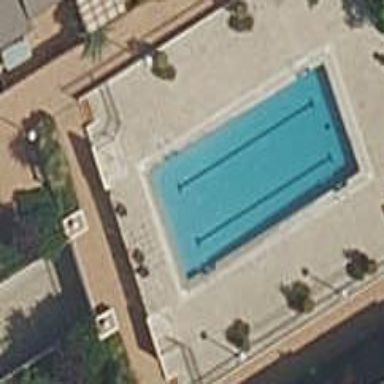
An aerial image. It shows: Swimming pool located in leisure land.